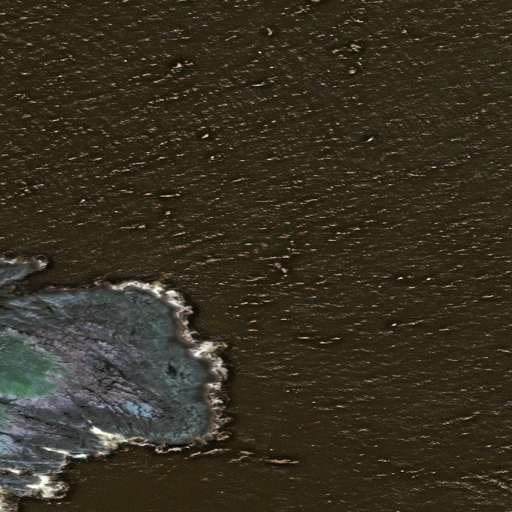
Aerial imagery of island in Alaska named Hay Island containing only unknown